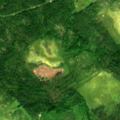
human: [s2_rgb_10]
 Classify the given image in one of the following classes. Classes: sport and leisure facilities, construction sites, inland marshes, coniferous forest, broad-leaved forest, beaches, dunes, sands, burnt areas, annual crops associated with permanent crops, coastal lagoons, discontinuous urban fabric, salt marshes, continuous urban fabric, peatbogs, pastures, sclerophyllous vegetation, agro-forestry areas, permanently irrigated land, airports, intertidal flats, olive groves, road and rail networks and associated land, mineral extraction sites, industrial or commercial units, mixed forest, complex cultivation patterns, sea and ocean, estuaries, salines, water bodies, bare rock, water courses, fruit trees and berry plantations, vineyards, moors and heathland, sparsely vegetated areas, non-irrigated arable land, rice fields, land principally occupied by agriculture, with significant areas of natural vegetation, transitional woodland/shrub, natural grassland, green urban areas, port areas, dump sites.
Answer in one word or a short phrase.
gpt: coniferous forest, mixed forest, transitional woodland/shrub